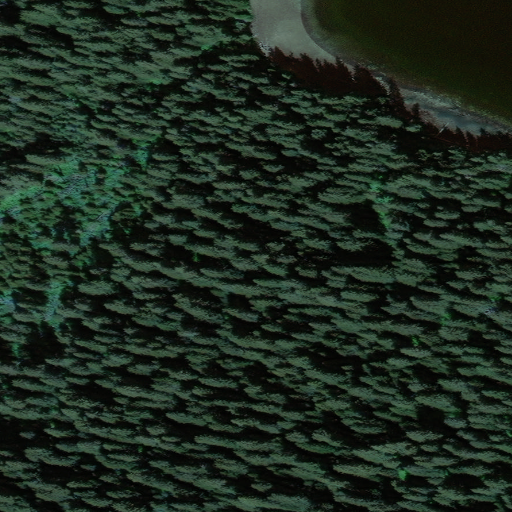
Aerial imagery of island in Alaska named Discoverer Island containing only unknown